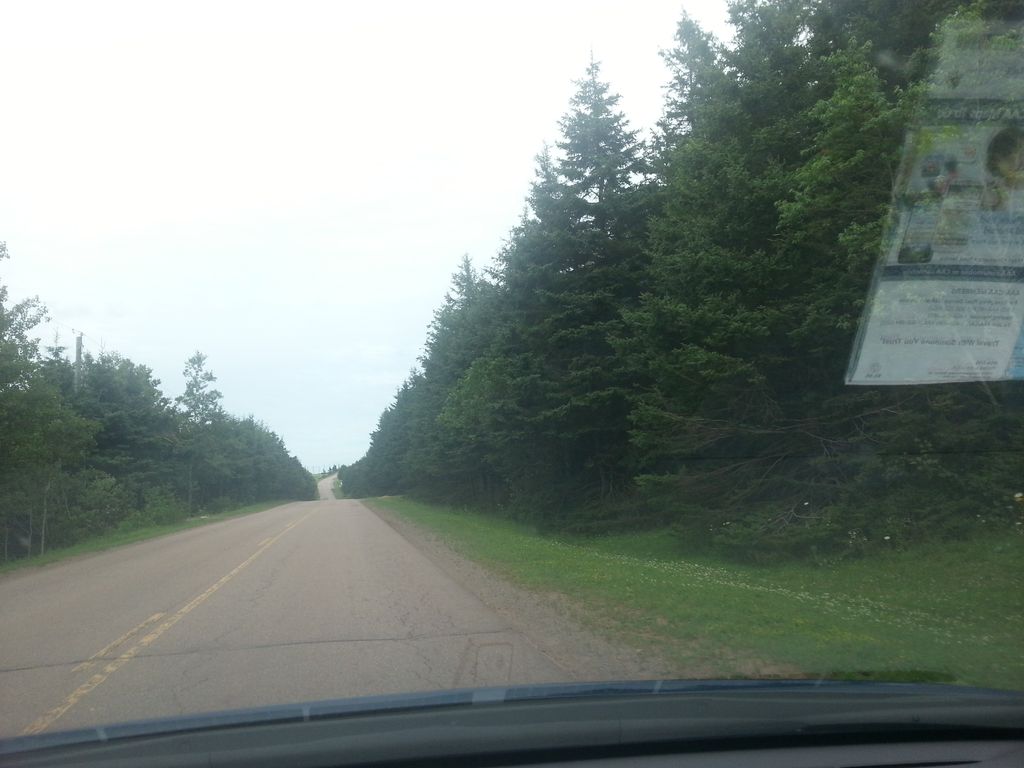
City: charlottetown